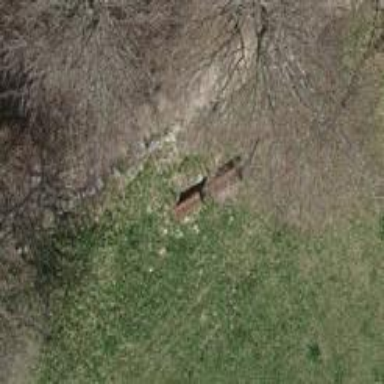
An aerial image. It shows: Bench.